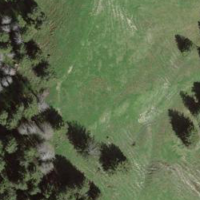
EUNIS habitat code: 43
Species observed at this site:
Rumex acetosella